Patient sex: M
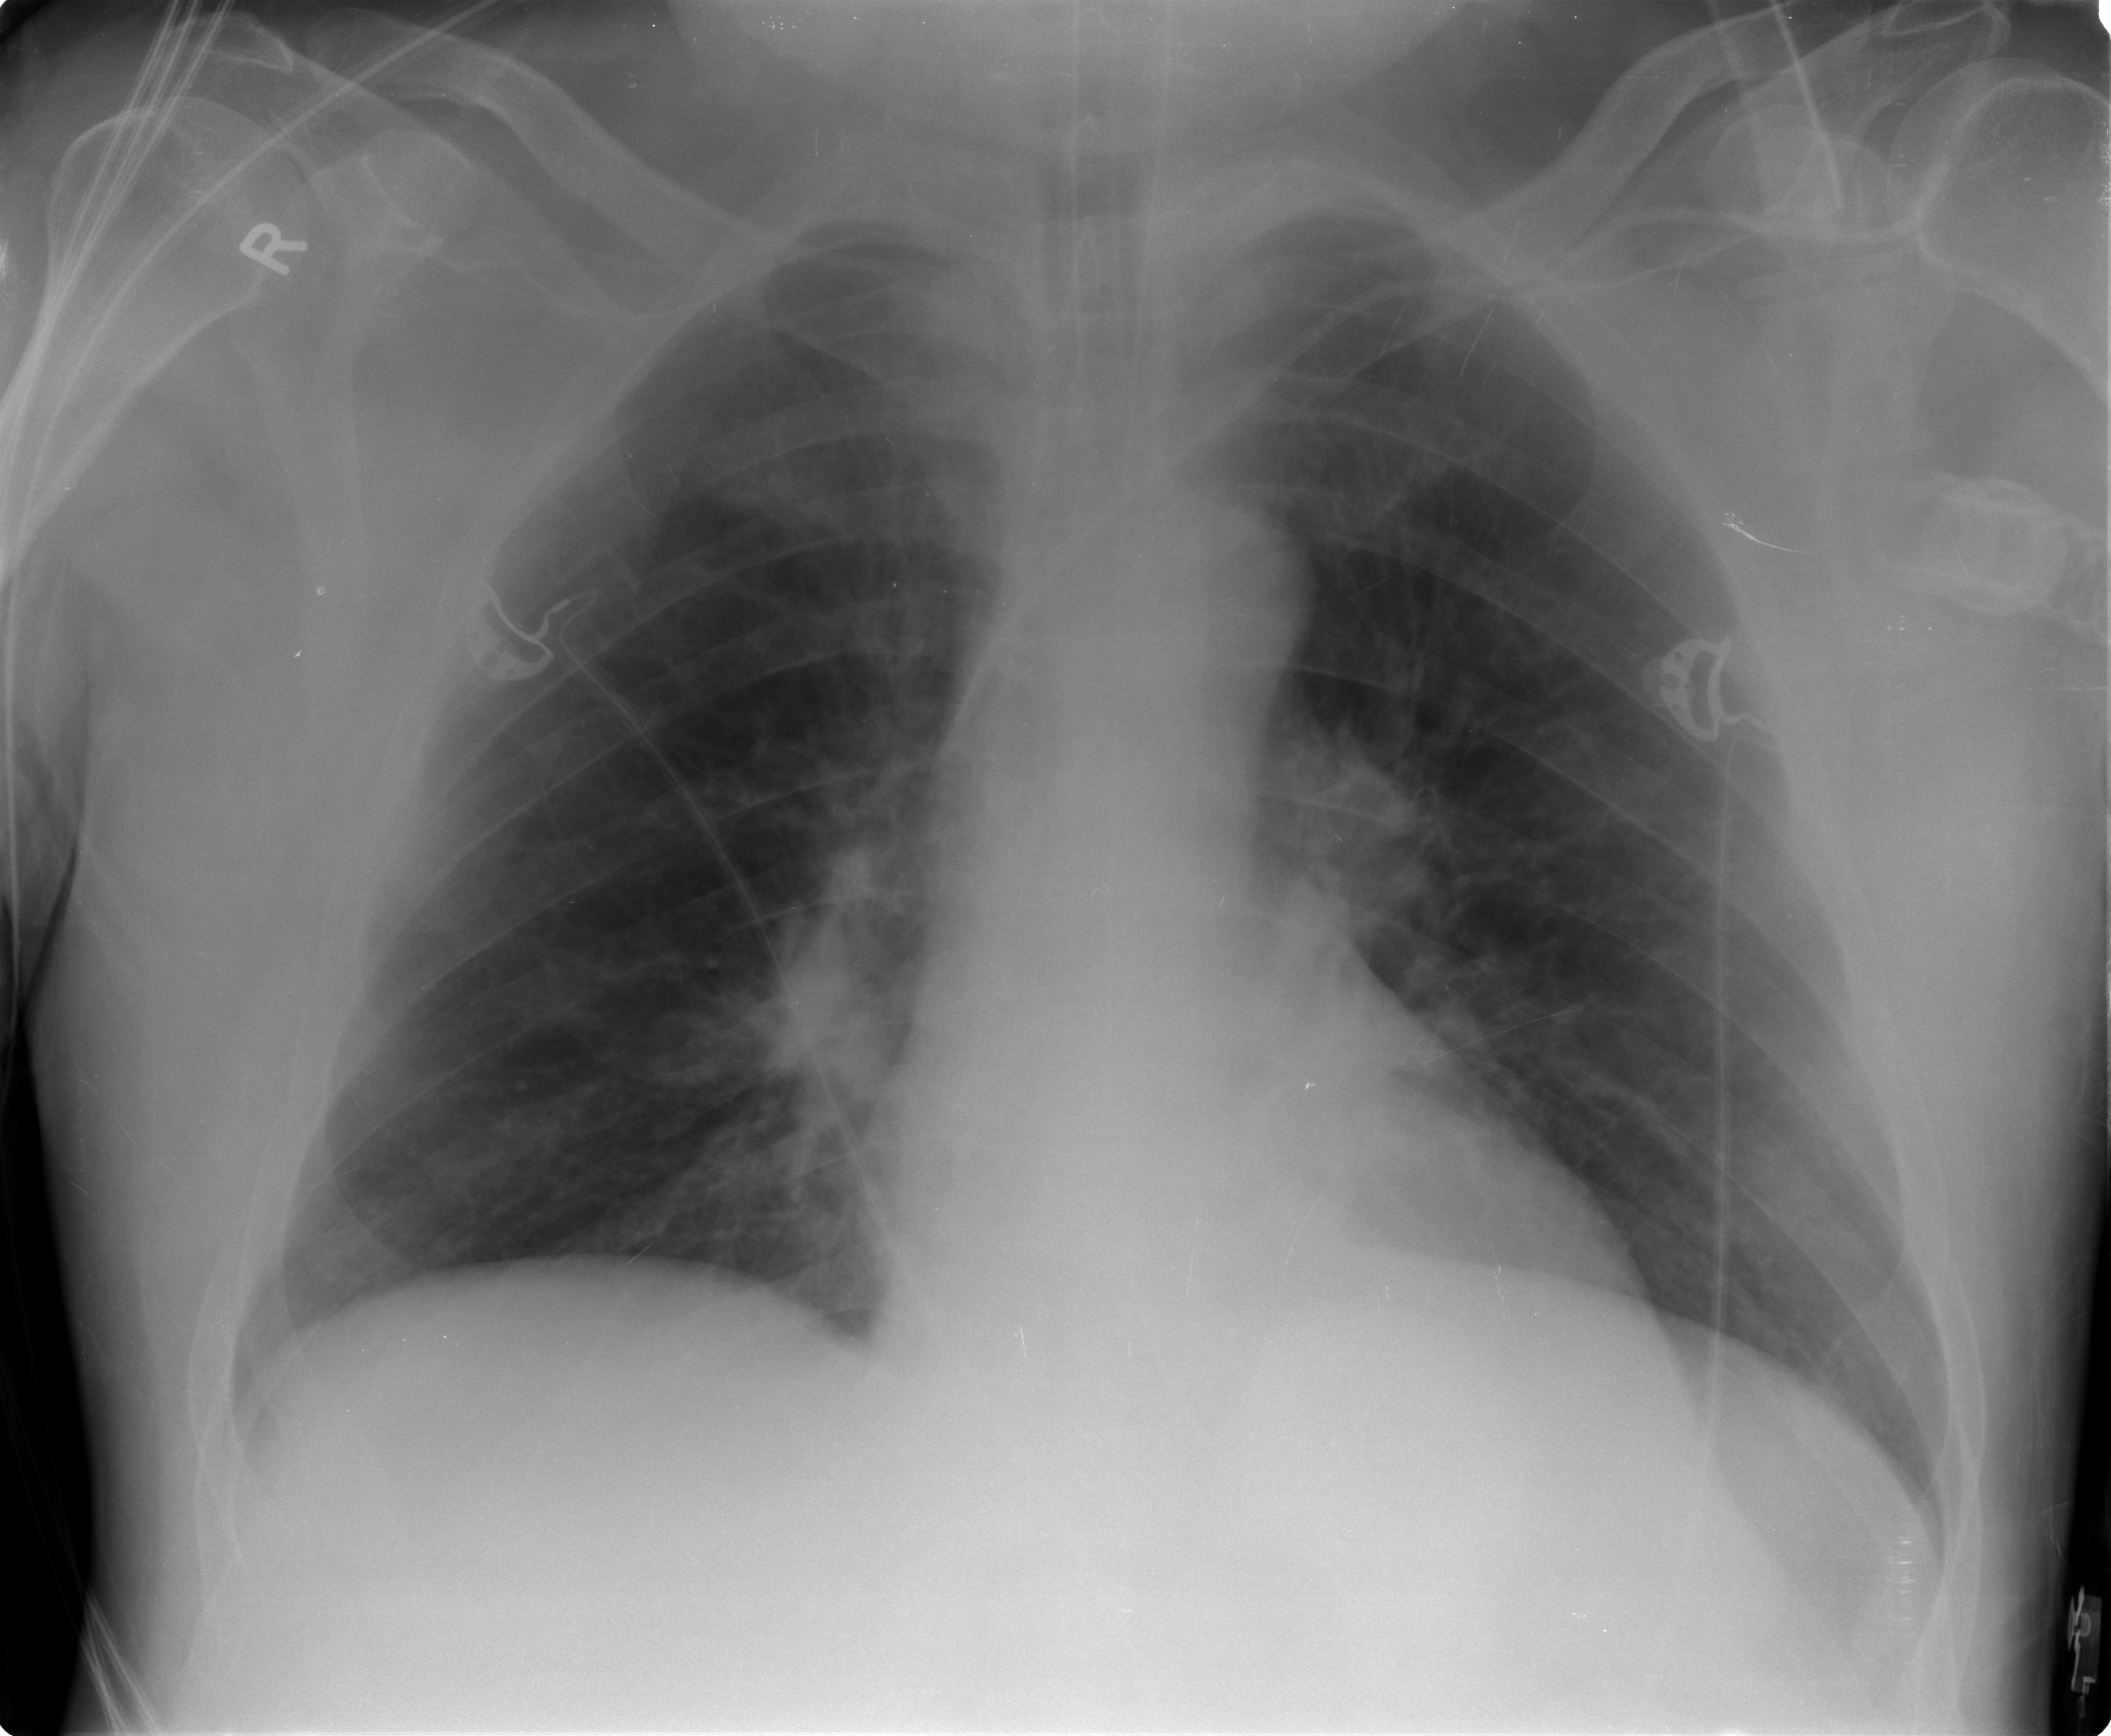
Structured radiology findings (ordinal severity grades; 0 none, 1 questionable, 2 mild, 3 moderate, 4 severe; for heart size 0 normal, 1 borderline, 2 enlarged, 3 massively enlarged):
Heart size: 0
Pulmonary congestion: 2
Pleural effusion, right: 0
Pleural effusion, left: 0
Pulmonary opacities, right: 0
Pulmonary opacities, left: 0
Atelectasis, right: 2
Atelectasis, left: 2